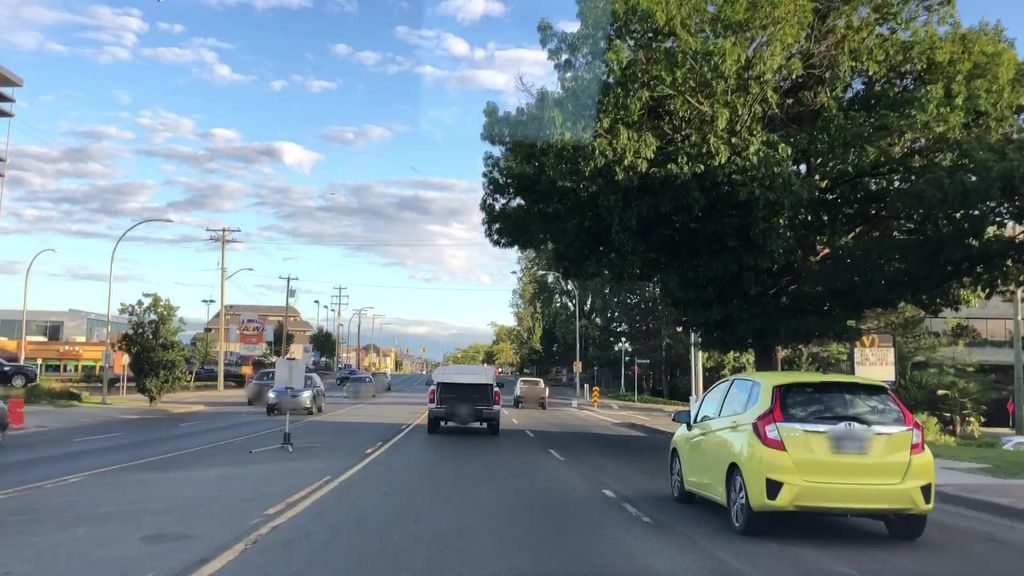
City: victoria